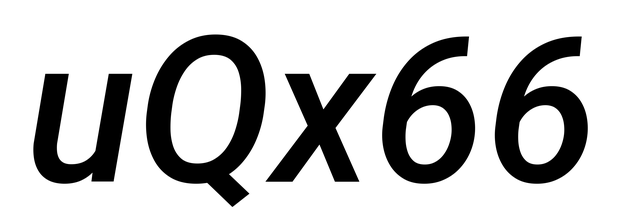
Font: Roboto-Italic_Medium_Italic